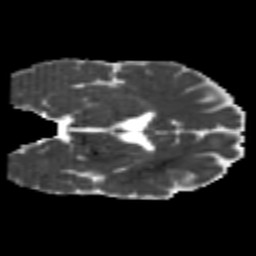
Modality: MD
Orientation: coronal
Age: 24
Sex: male
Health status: healthy
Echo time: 0.074 s